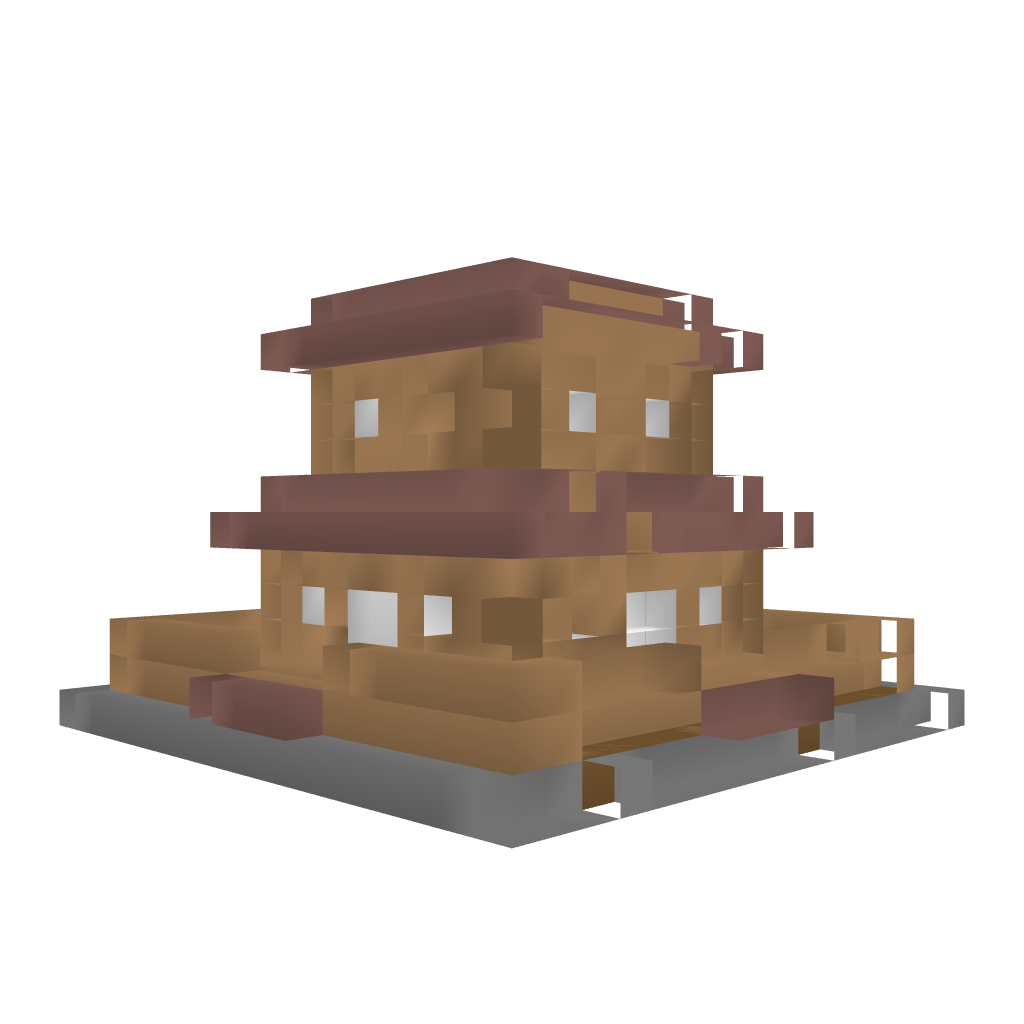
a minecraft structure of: Town Hall good quality